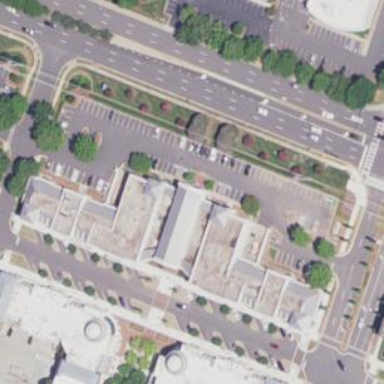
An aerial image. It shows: Commercial building.